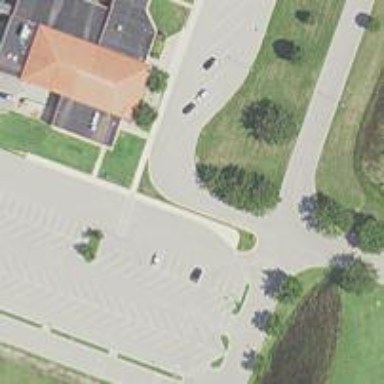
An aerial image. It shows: Parking space.